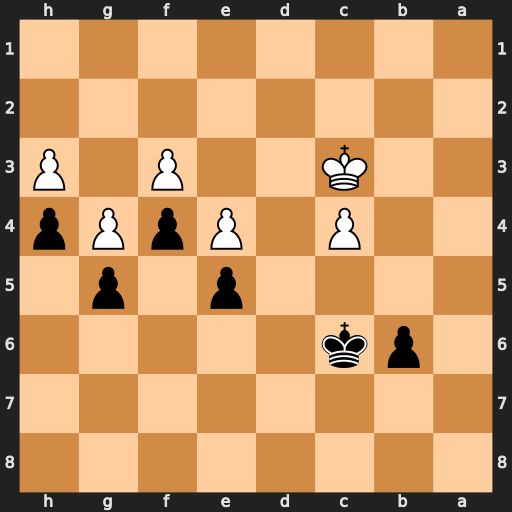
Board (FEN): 8/8/1pk5/4p1p1/2P1PpPp/2K2P1P/8/8
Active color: b
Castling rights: -
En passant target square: -
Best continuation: Kc5 Kb3 Kd4